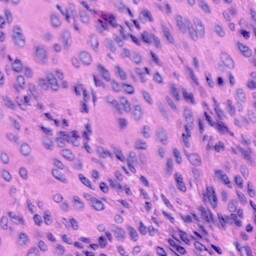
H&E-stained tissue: Cervix